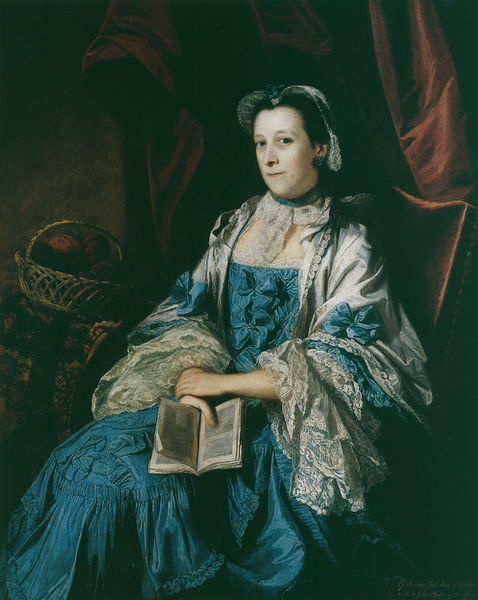
Titel: Gertrude Russell, Duchess of Bedford
Künstler: Sir Joshua Reynolds
Institution: The Marquess of Tavistock and the Trustees of the Bedford Estates, at Woburn Abbey
Schlagwörter: blau, gemälde, hand, weiß, sitzen, frankreich, frau, kleid, mund, nase, schmuck, stuhl, türkis, ölbild, blick, dame, obst, rot, tuch, haube, schleife, augen, barock, samt, spitze, ärmel, bild, bildnis, hals, hände, portrait, porträt, vorhang, öl, gewand, haare, sitzend, schleifen, madame, seide, früchte, taille, schrift, tüll, blue, chair, curtain, curtains, hands, hat, red, velvet, white, women, arm, black, collar, dark, dress, face, female, hair, lace, lady, nose, old, painting, sit, sitting, sleeve, woman, wolle, glanz, halstuch, lesen, blanket, gown, korb, robe, brown, rüschen, buch, zeitschrift, leinwand, apple, fruit, skin, ear, head, drapes, eyes, ribbon, lesend, aufgeschlagen, oval, shawl, color, shadow, bonnet, cap, chin, mouth, scarf, obstkorb, necklace, writing, smile, tie, drape, drapery, reading, person, human, basket, arms, neck, pose, read, eye, earring, finger, fingers, book, pale, blue dress, cheek, ribbons, forehead, page, bow, gouvernante, buse, text, ruffles, sleeves, schliefe, laces, fruits, earing, pages, wealthy, cuffs, knitting, 18. jh., brows, bows, thumb, regal, yarn, buch+, caucasian, sheen, trimmed, mole, shaw, 1755, red curtains, ruffled, gathered, peignoir, tourquoise, the reading lady, blue ddress, rbows